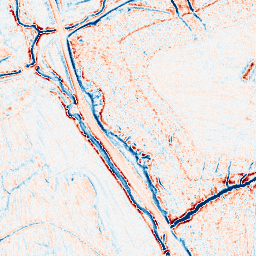
Category: edge_preserving
Decomposition family: bilateral
Decomposition parameters: d: 9
sigma_color: 25
sigma_space: 100
Upsampling method: fft_zeropad
Upsampling parameters: scale: 4
Upsampling scale: 4